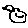
Label: bird